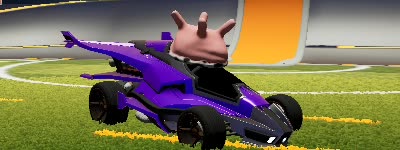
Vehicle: aftershock